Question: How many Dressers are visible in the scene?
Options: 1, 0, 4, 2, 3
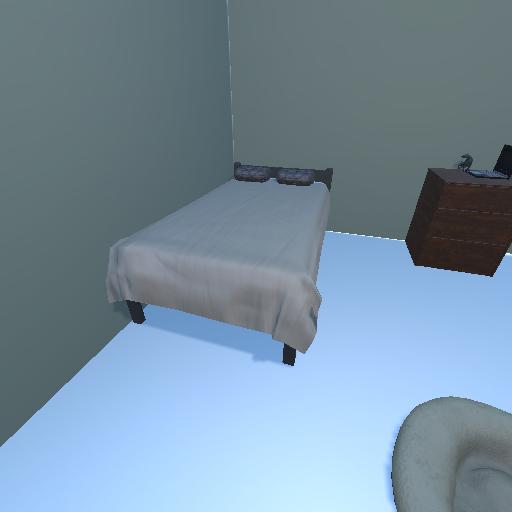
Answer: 1